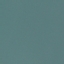
Land use / land cover: SeaLake